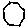
Label: hexagon